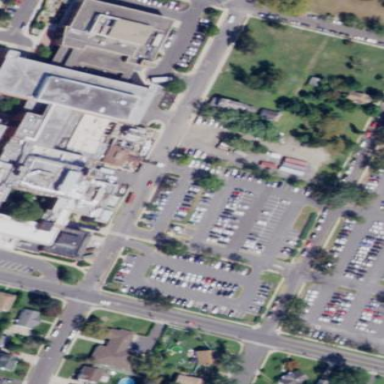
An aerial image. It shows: Hospital providing healthcare services.